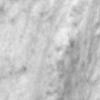
Label: change